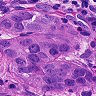
Metastatic tissue present: yes